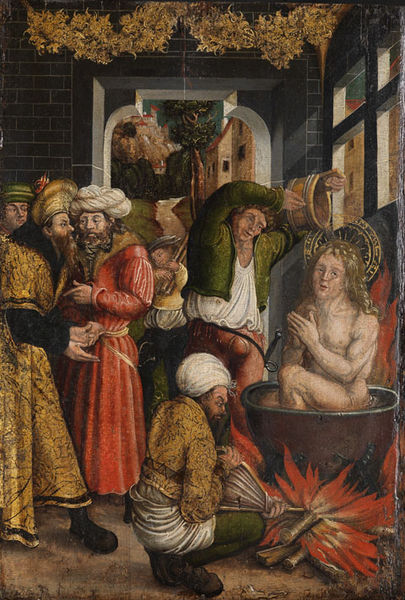
Titel: Martyrium des Heiligen Johannes des Evangelisten
Künstler: Augsburger Meister (?)
Standort: Karlsruhe
Institution: Staatliche Kunsthalle Karlsruhe
Schlagwörter: baum, dunkel, feuer, gemälde, gruppe, mann, nackt, wasser, baden, gelb, grün, menschen, stadt, bunt, fenster, frau, holz, kleider, männer, raum, schwarz, tür, weiss, zimmer, haus, rot, weg, bart, kappe, wand, johannes, tod, tot, hände, innenraum, kirche, gold, mantel, tücher, girlande, kübel, topf, farbig, perspektive, zuschauer, heiß, hitze, ziegel, türe, gefaltet, tor, halle, bad, spott, orient, flammen, schwert, brille, beten, ranke, wanne, zuber, gestus, scheiter, heiligenschein, jesus, qual, mittelalter, wams, heiliger, holzscheite, heilige, märtyrer, kochen, heilig, eimer, betend, turban, blasen, ritual, turbane, sultan, kessel, jesuskind, steinwand, martyrer, badeszene, martyrium, märtyrerin, mittelater, heiligenschien, folter, marter, sebastian, frührenaissance, türken, moslems, blasebalg, spätmittelalter, schergen, foltern, muslime, menschenfresser, quälen, truban, badehaus, gekocht, schaff, heißes wasser, en, turabn, übergießen, heikligenschein, veit#, blaseballg, kanibal, ikessel, blasebald